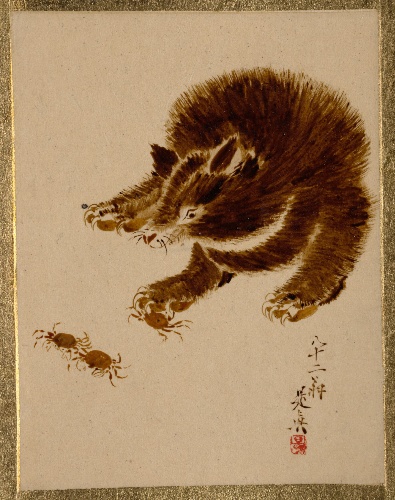
Artist: Shibata Zeshin
Artist bio: Japanese, 1807–1891
Object type: Album leaf
Classification: Paintings
Medium: Album leaf; lacquer on paper
Culture: Japan
Period: Edo period (1615–1868)
Dimensions: 4 1/2 x 3 1/2 in. (11.4 x 8.9 cm)
Department: Asian Art
Credit line: The Howard Mansfield Collection, Purchase, Rogers Fund, 1936
Accession year: 1936
Repository: Metropolitan Museum of Art, New York, NY
Tags: Bears|Crabs